Question: I am trying to convert an image I have to have a concentration-ish look using matlab. I want it show a range of concentration values for the green part of the image, shown below:

I load in the image and try to change the color map:
'''
>> ex1 = imread('C:\Users\Tyler\Documents\Dropbox\ex1.png');
>> imshow(ex1)
>> colormap(grey)
'''
This changes what the colorbar looks like, but has absolutely no affect on the image itself. It is still green with the purple below it. Why does this not change the image, in the way that just changing the colormap in <URL> does.
Tyler
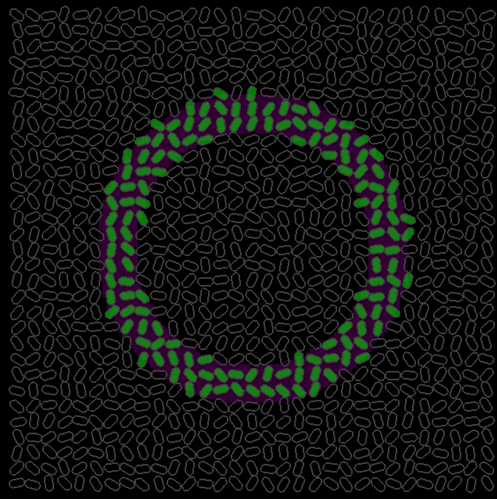
Answer: The 'colormap' only has an impact on monochrome data. Presumably it's an RGB PNG file, so it will have no effect here. Use <URL> on 'ex1' first.